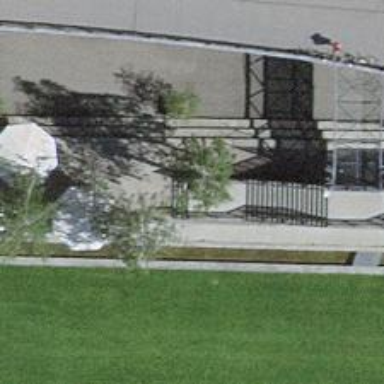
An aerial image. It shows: Concrete steps with ramp available for accessibility.